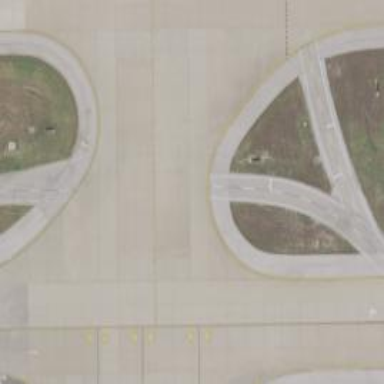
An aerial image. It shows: Image of taxiway at airport.